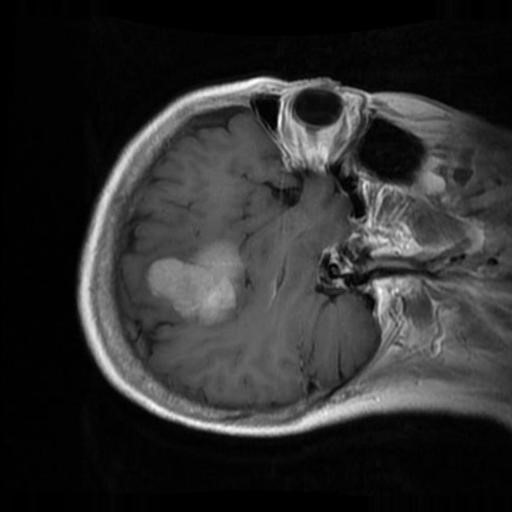
Label: brain_menin